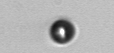
Label: bead